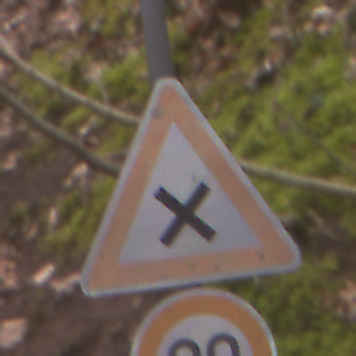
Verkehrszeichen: KreuzungOderEinmuendung
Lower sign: Geschwindigkeit80
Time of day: Midday
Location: Outdoor (Nature)
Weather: Overcast
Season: Autumn
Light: Natural